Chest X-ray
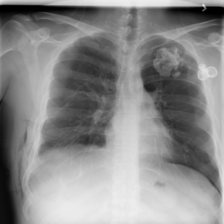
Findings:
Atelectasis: negative
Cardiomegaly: negative
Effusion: negative
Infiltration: negative
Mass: negative
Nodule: negative
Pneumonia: negative
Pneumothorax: positive
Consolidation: negative
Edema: negative
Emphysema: negative
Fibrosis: negative
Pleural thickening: negative
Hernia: negative